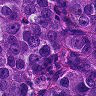
Metastatic tissue present: yes